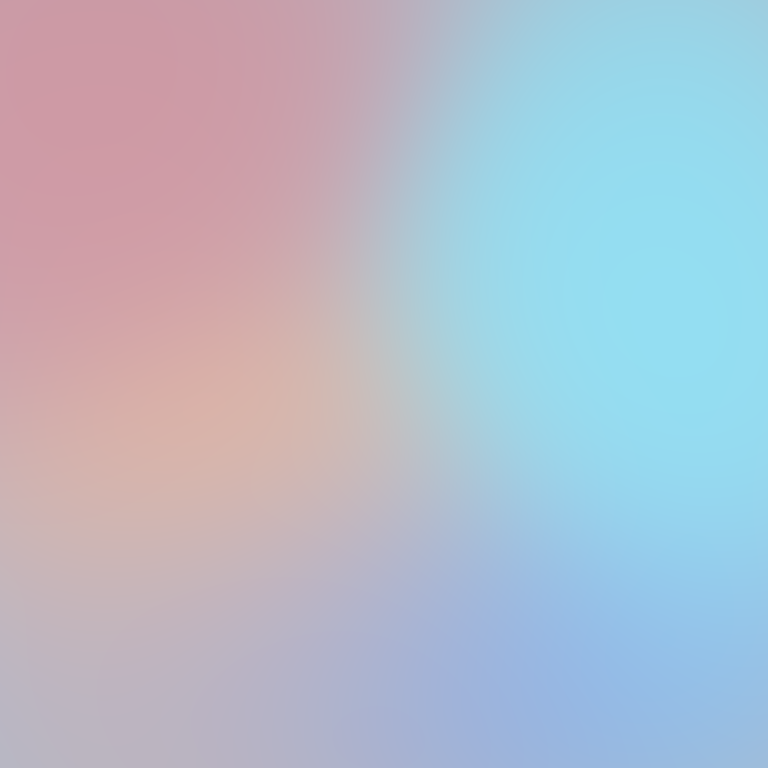
Abstract light effect, smooth gradient from soft pink to light blue, calm atmosphere, diffuse glow, no room, no furniture, no objects.